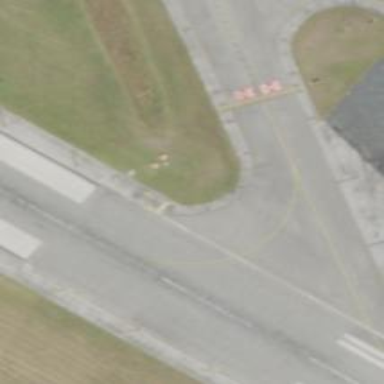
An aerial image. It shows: View of taxiway at the airport.